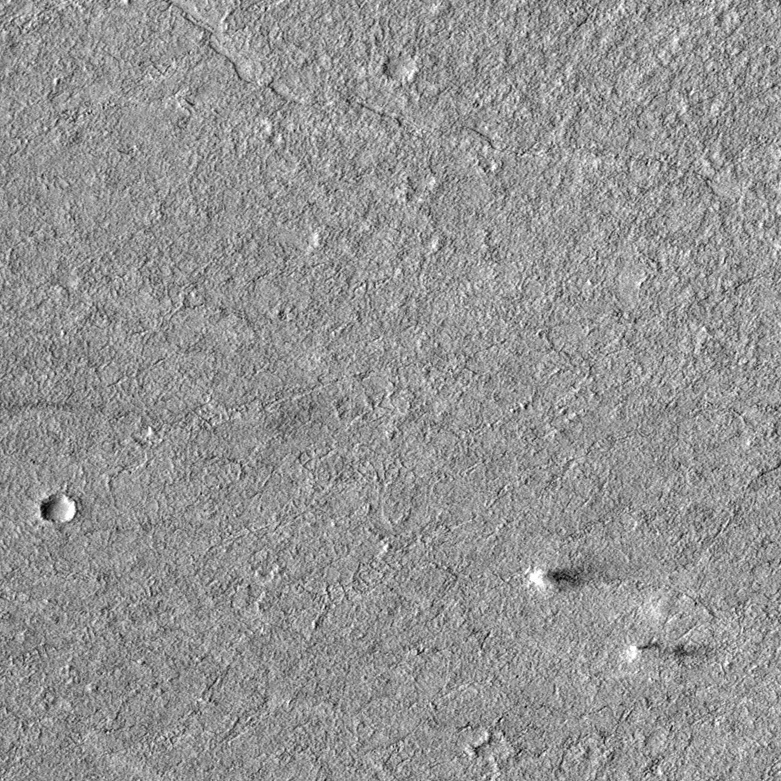
Label: dustdevil, dustdevil